Aerial crown-view tile of a tropical tree (Barro Colorado Island, Panama), acquired 20240813:
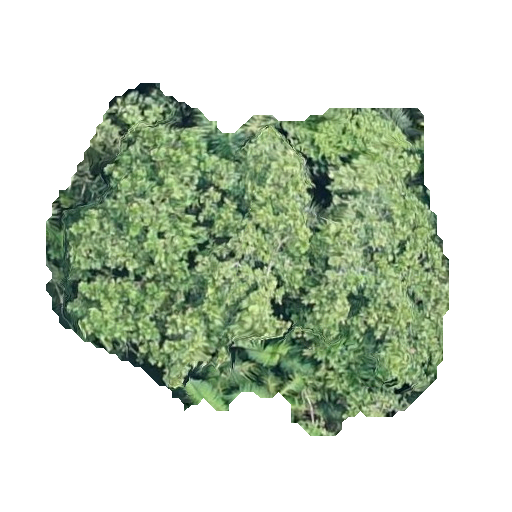
Species: Anacardium excelsum
GBIF accepted scientific name: Anacardium excelsum
Crown area: 158.038 m²